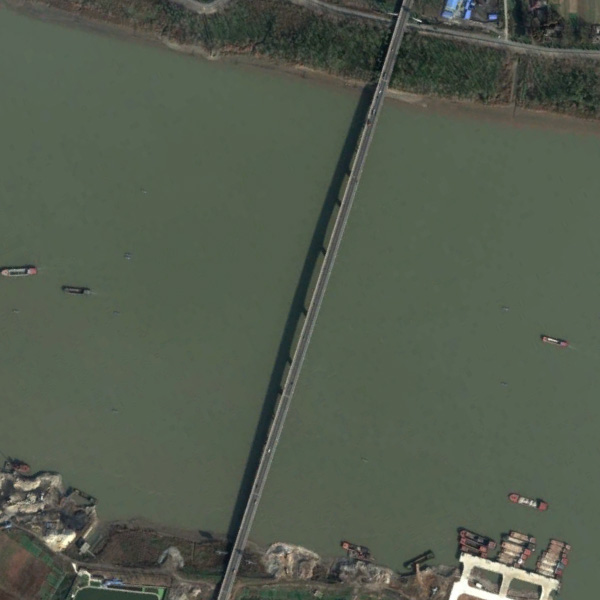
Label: Bridge